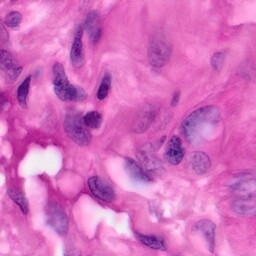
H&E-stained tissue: Pancreatic